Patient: sex M, age 73
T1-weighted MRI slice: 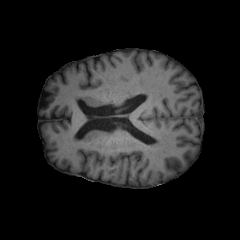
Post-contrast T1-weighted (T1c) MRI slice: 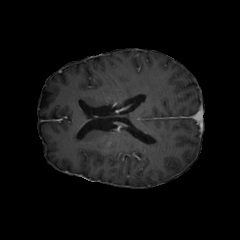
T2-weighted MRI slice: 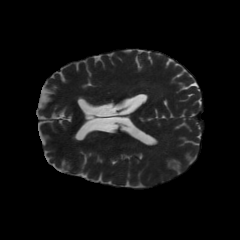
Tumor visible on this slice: yes
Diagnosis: Glioblastoma, IDH-wildtype
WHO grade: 4